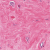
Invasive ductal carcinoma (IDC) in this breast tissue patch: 0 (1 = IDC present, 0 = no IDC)